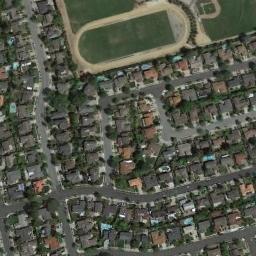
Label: ground_track_field